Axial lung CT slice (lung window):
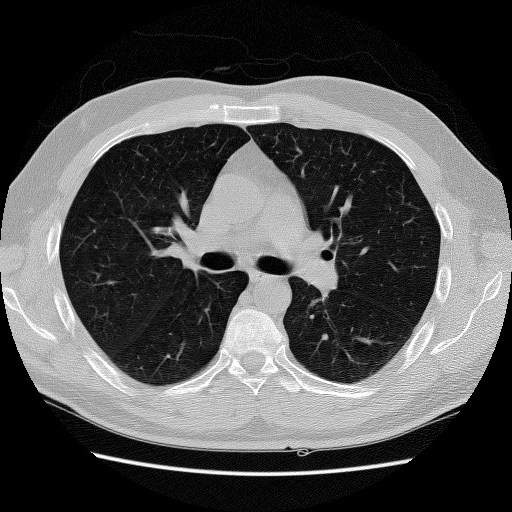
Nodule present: no